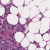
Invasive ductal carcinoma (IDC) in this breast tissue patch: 1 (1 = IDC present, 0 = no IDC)